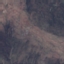
Land use / land cover: HerbaceousVegetation